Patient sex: M
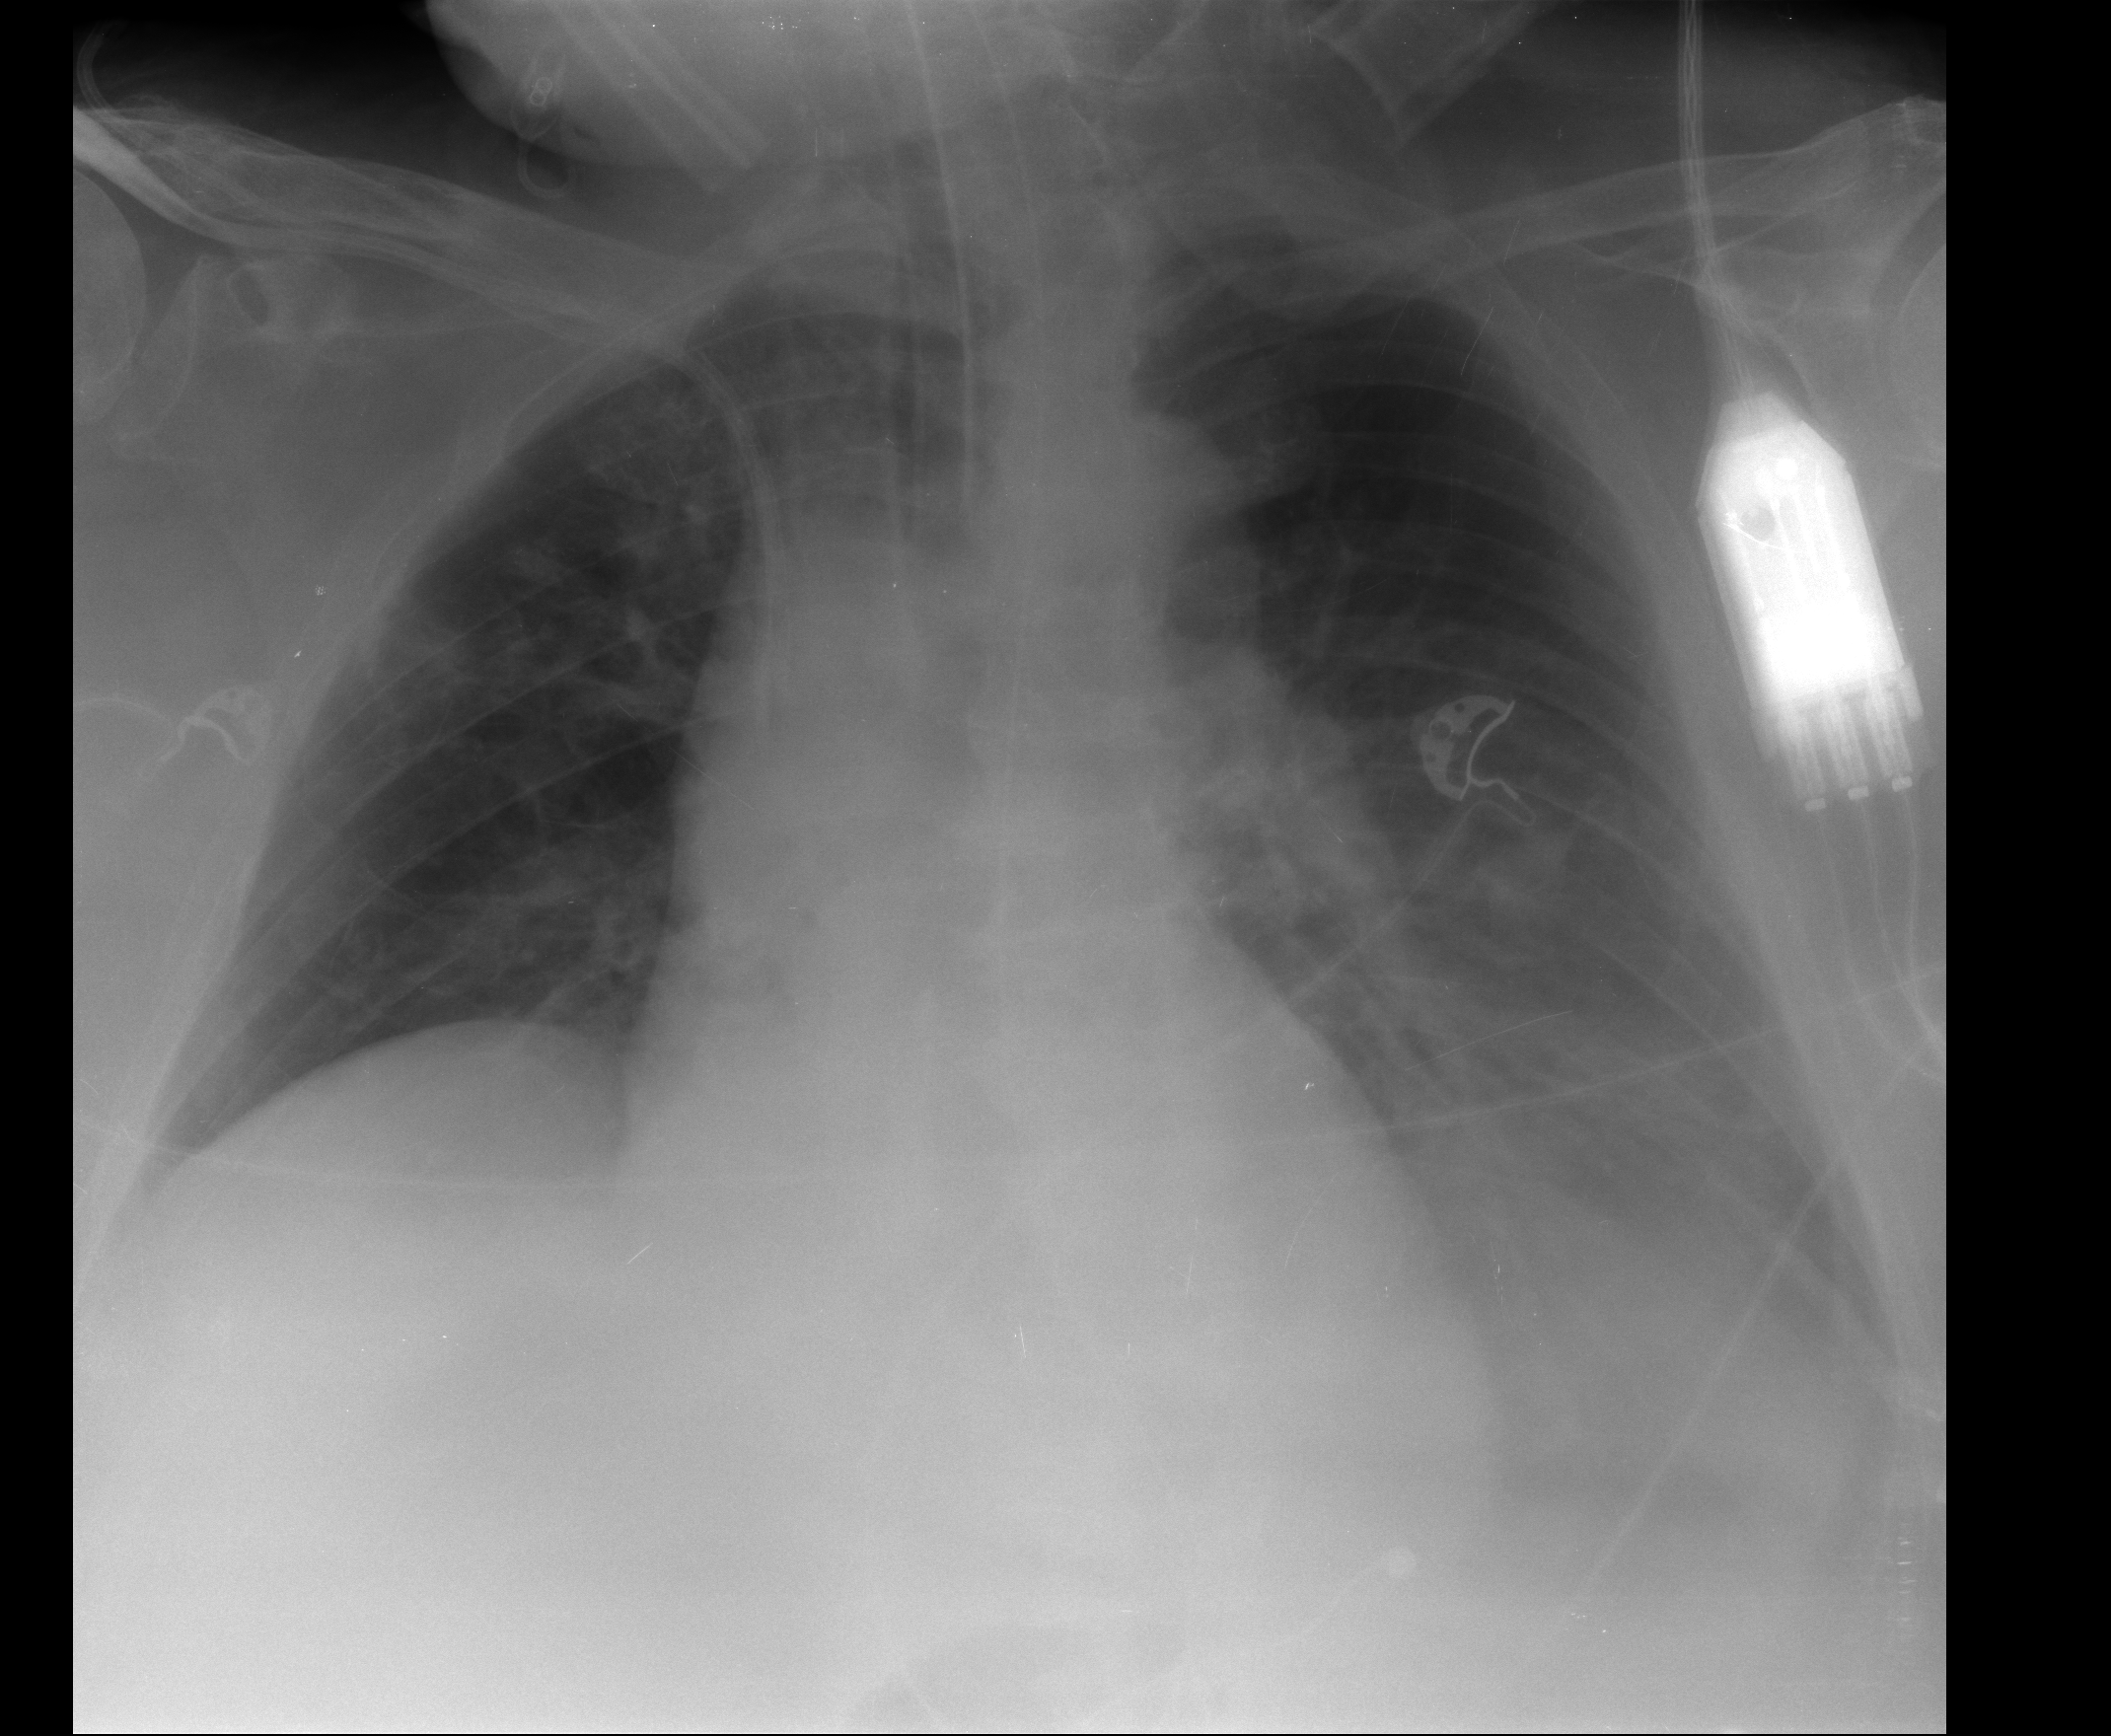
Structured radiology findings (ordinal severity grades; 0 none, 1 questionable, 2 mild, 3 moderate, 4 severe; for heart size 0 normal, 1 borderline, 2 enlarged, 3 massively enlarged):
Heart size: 0
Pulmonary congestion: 0
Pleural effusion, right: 0
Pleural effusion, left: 2
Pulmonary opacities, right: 0
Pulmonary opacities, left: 2
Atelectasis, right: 0
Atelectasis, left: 2